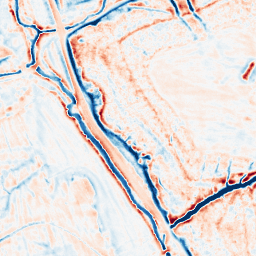
Category: edge_preserving
Decomposition family: bilateral
Decomposition parameters: d: 15
sigma_color: 100
sigma_space: 100
Upsampling method: cubic_mitchell
Upsampling parameters: scale: 4
Upsampling scale: 4